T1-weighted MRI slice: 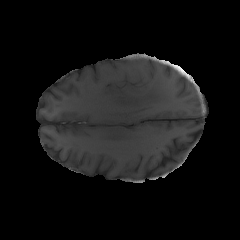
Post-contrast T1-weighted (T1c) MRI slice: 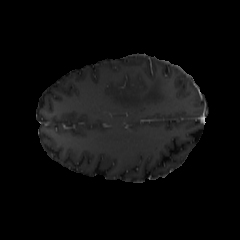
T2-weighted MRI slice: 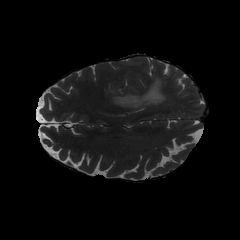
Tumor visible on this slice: yes